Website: bh-photo
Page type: address-validator
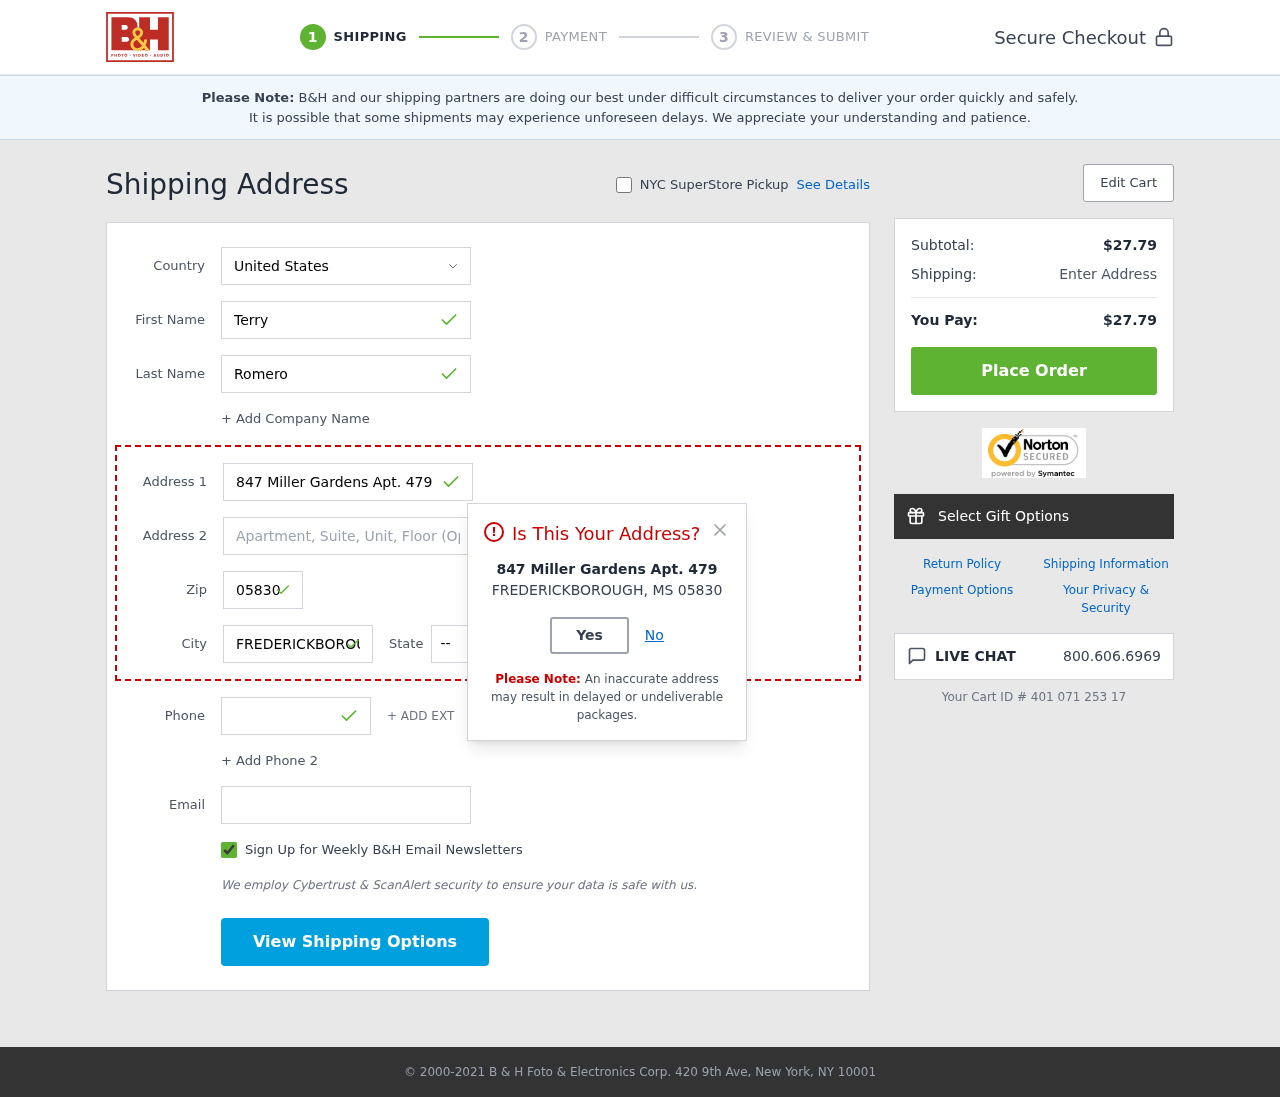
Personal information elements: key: PII_CITY
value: Frederickborough
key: PII_COUNTRY
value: United States
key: PII_EMAIL
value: terryromero@yahoo.com
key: PII_FIRSTNAME
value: Terry
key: PII_LASTNAME
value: Romero
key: PII_PHONE
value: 5959212942
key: PII_POSTCODE
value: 05830
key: PII_STATE_ABBR
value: MS
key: PII_STREET
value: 847 Miller Gardens Apt. 479
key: PII_CITY_MODAL
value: FREDERICKBOROUGH
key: PII_POSTCODE_FULL
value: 05830
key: PII_POSTCODE_NUMERIC
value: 5830
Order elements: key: ORDER_SUBTOTAL
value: $27.79
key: ORDER_TOTAL
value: $27.79
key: ORDER_ID
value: Your Cart ID # 401 071 253 17